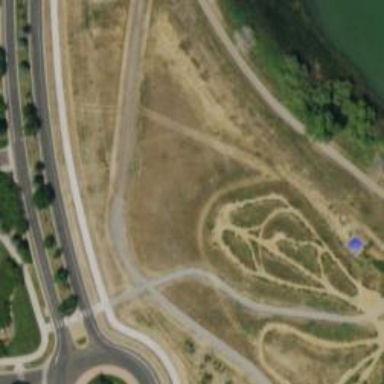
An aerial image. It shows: Cycling track designated as cycleway for leisure.